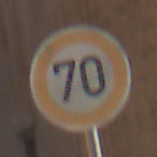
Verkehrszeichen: Geschwindigkeit70
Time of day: MorningAfternoon
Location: Outdoor (Urban)
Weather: Clear
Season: NotSpecified
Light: Natural